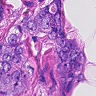
Metastatic tissue present: yes